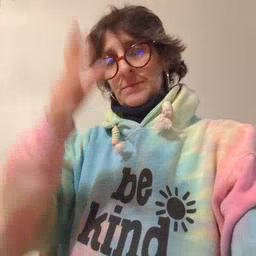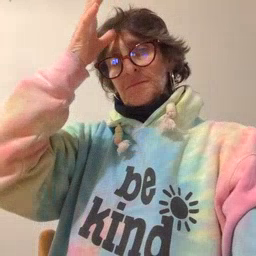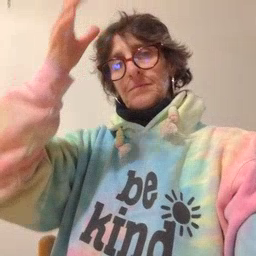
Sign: dad